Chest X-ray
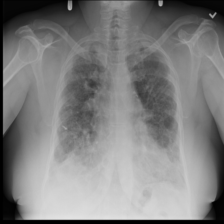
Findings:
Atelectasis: negative
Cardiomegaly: negative
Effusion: negative
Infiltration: negative
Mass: negative
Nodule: positive
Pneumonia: negative
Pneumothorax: negative
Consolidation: negative
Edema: negative
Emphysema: negative
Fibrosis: negative
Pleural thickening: negative
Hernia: negative